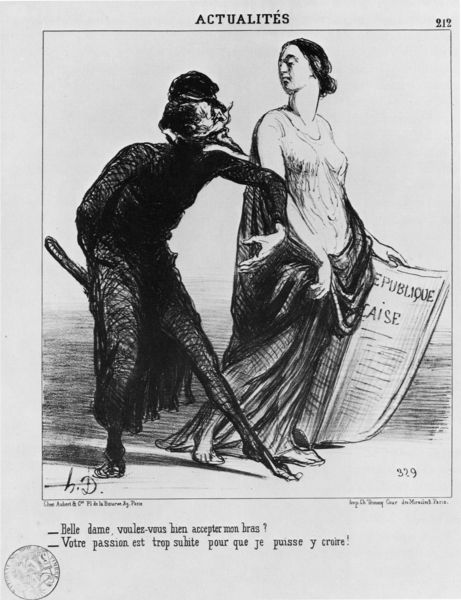
Titel: Belle dame, voulez-vous bien accepter mon bras?, Schöne Frau, wollen sie meinen Arm nehmen?
Künstler: Honoré Daumier
Standort: France (Standort unbekannt)
Institution: Privatsammlung
Schlagwörter: hand, mann, schatten, umhang, vogel, weiß, brust, busen, frankreich, frau, frisur, haar, hut, kleid, profil, schwarz, zeichnung, blick, dame, tuch, tanz, bart, arm, falten, knoten, rahmen, stehen, tod, hände, signatur, boden, gewand, haare, kostüm, mantel, realismus, stoff, blatt, rechts, stock, brüste, dutt, füße, schrift, papier, italien, grafik, graphik, französisch, karikatur, weib, gestalt, haarknoten, schild, stolz, dürr, maske, buch, links, barfuß, druck, initialen, radierung, stich, seite, humor, illustration, karrikatur, politik, revolution, satire, schwert, text, zeitung, soldat, witz, stempel, helm, arzt, allegorie, personifikation, politisch, daumier, rolle, verführung, verachtung, eck, zahl, teufel, versuchung, fabelwesen, schwart, schriftrolle, rabe, verführen, presse, nummer, republik, republique, republique francaise, hochnäsig, stick, italienisch, verkleidet, solda, füse, fra, krähe, hochmut, hochmütig, kaltnadelradierung, schutzschild, pest, seltsam, seitenzahl, faksimile, ffrau, edging, actualités, beien, witz'umor, ka, hd, 329, decamerone, pff, bief, belle dame, 212